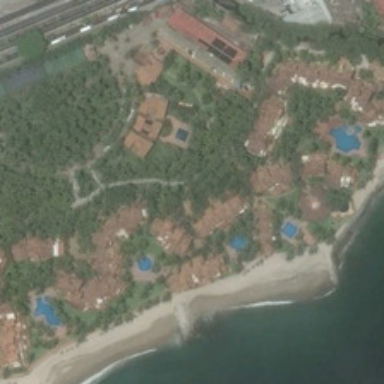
Many buildings and green trees are near a beach .